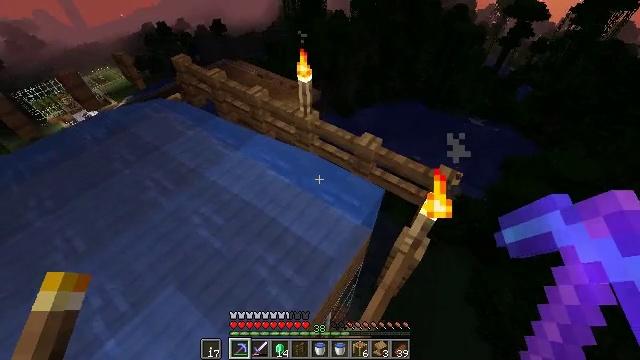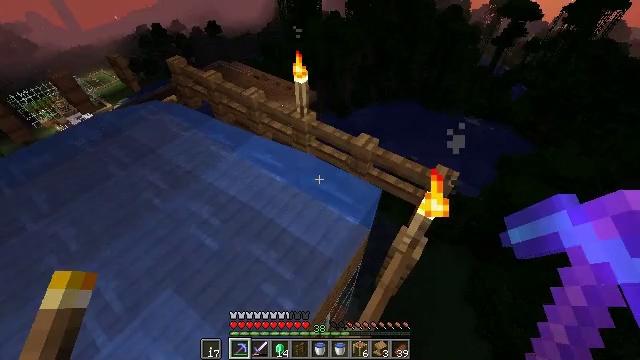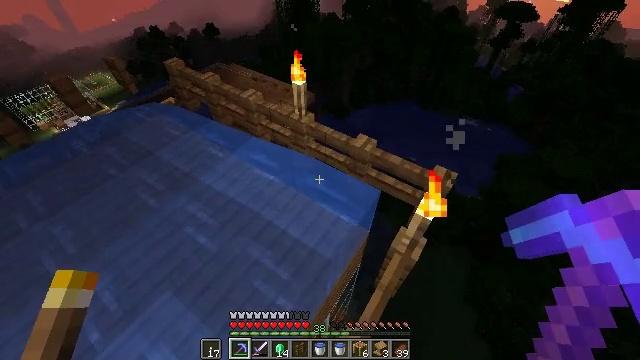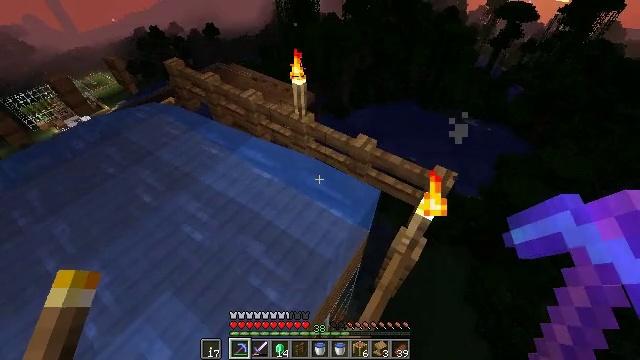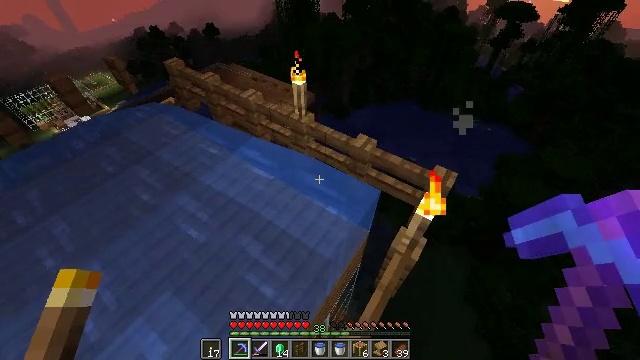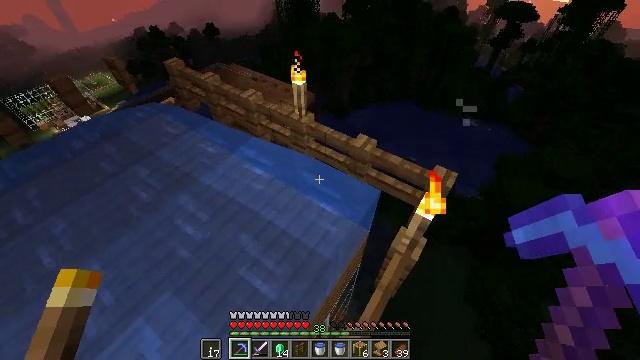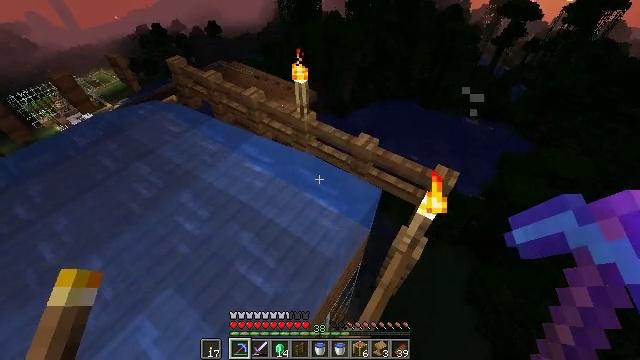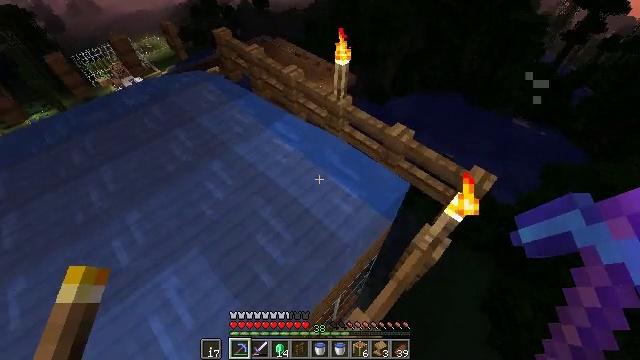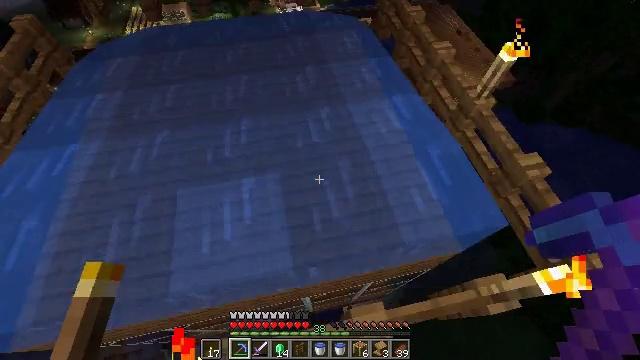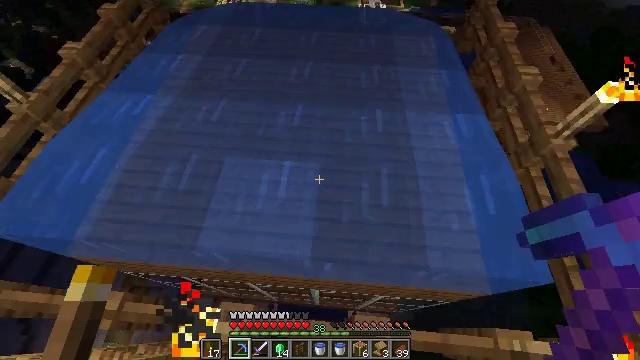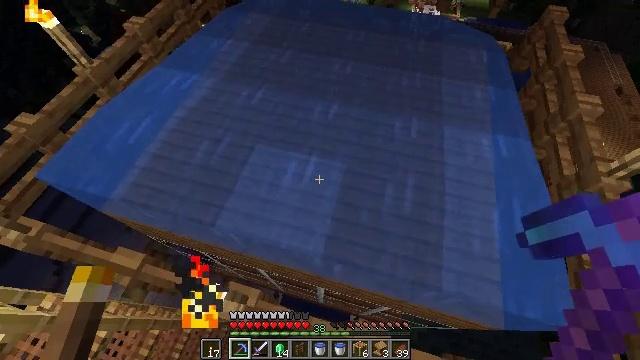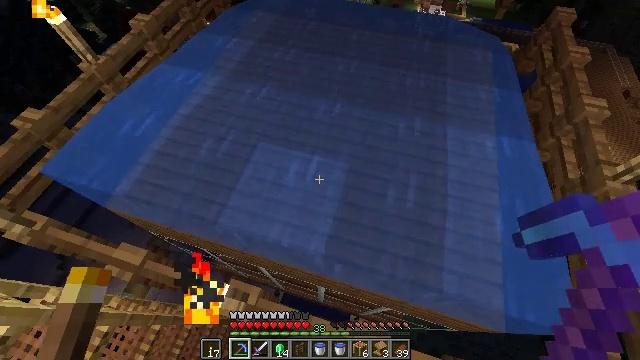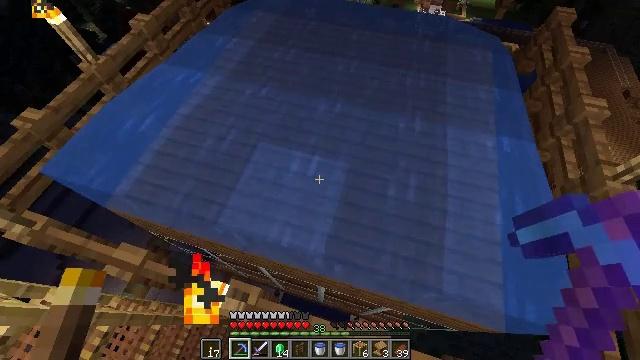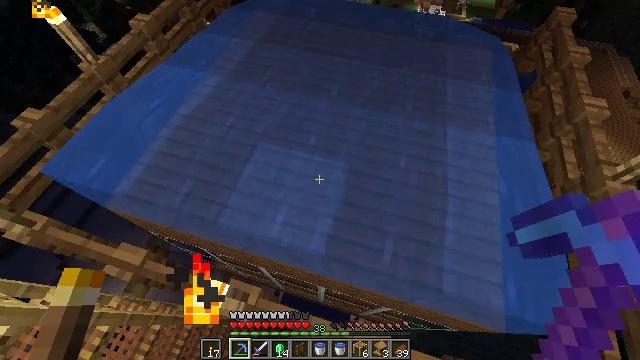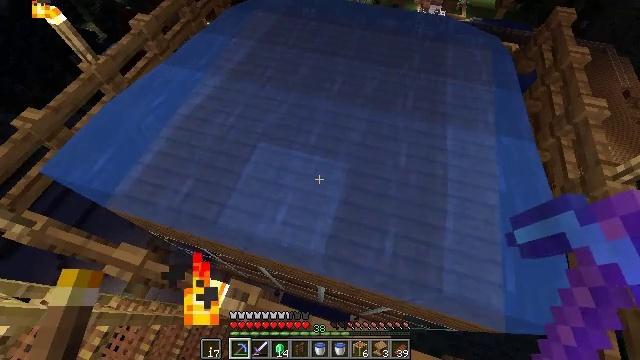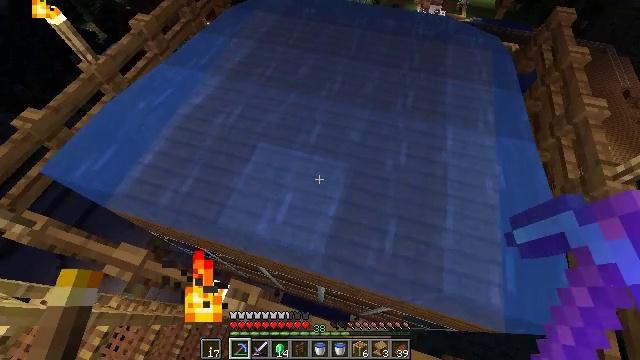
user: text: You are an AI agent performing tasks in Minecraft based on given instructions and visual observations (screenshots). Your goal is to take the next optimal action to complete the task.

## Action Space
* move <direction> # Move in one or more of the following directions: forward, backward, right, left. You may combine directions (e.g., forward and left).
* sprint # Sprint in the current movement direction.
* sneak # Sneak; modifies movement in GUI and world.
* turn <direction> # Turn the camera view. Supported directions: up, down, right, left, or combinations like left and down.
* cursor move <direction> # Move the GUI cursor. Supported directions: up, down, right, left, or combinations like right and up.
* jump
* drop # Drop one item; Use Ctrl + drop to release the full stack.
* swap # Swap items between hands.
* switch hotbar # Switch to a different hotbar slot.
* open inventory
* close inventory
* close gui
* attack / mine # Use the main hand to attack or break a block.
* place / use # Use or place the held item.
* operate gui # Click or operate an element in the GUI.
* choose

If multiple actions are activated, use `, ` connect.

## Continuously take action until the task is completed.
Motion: motion action
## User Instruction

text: Break the scaffolding for reuse.
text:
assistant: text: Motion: no_op
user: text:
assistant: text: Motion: no_op
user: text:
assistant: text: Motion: no_op
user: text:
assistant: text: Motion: no_op
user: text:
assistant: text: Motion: no_op
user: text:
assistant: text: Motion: no_op
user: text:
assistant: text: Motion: turn left and down
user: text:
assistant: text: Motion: turn left and down
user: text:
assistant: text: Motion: turn left
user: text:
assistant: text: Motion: turn left
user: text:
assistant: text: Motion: turn left
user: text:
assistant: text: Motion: no_op
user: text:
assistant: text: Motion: no_op
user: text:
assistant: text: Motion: no_op
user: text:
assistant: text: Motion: no_op
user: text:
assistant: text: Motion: turn left
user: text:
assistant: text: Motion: no_op
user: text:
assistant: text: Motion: attack / mine
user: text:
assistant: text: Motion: attack / mine
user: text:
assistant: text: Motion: attack / mine
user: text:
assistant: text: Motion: no_op
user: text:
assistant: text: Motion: no_op
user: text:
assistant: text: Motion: no_op
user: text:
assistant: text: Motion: no_op
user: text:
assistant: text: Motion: no_op
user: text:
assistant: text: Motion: no_op
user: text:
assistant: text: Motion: no_op
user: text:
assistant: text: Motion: no_op
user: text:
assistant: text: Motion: no_op
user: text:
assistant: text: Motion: no_op